Interaction volume radius: 10 \u00c5
Interaction volume height: 30 \u00c5
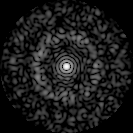
Disorder parameter: 0.8366